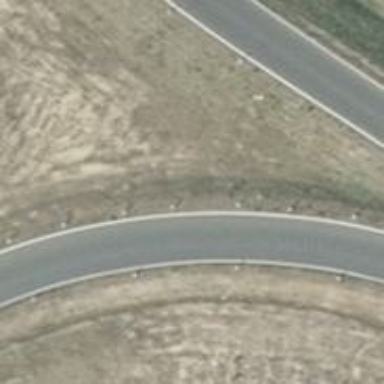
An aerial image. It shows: Trunk link highway.